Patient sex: F
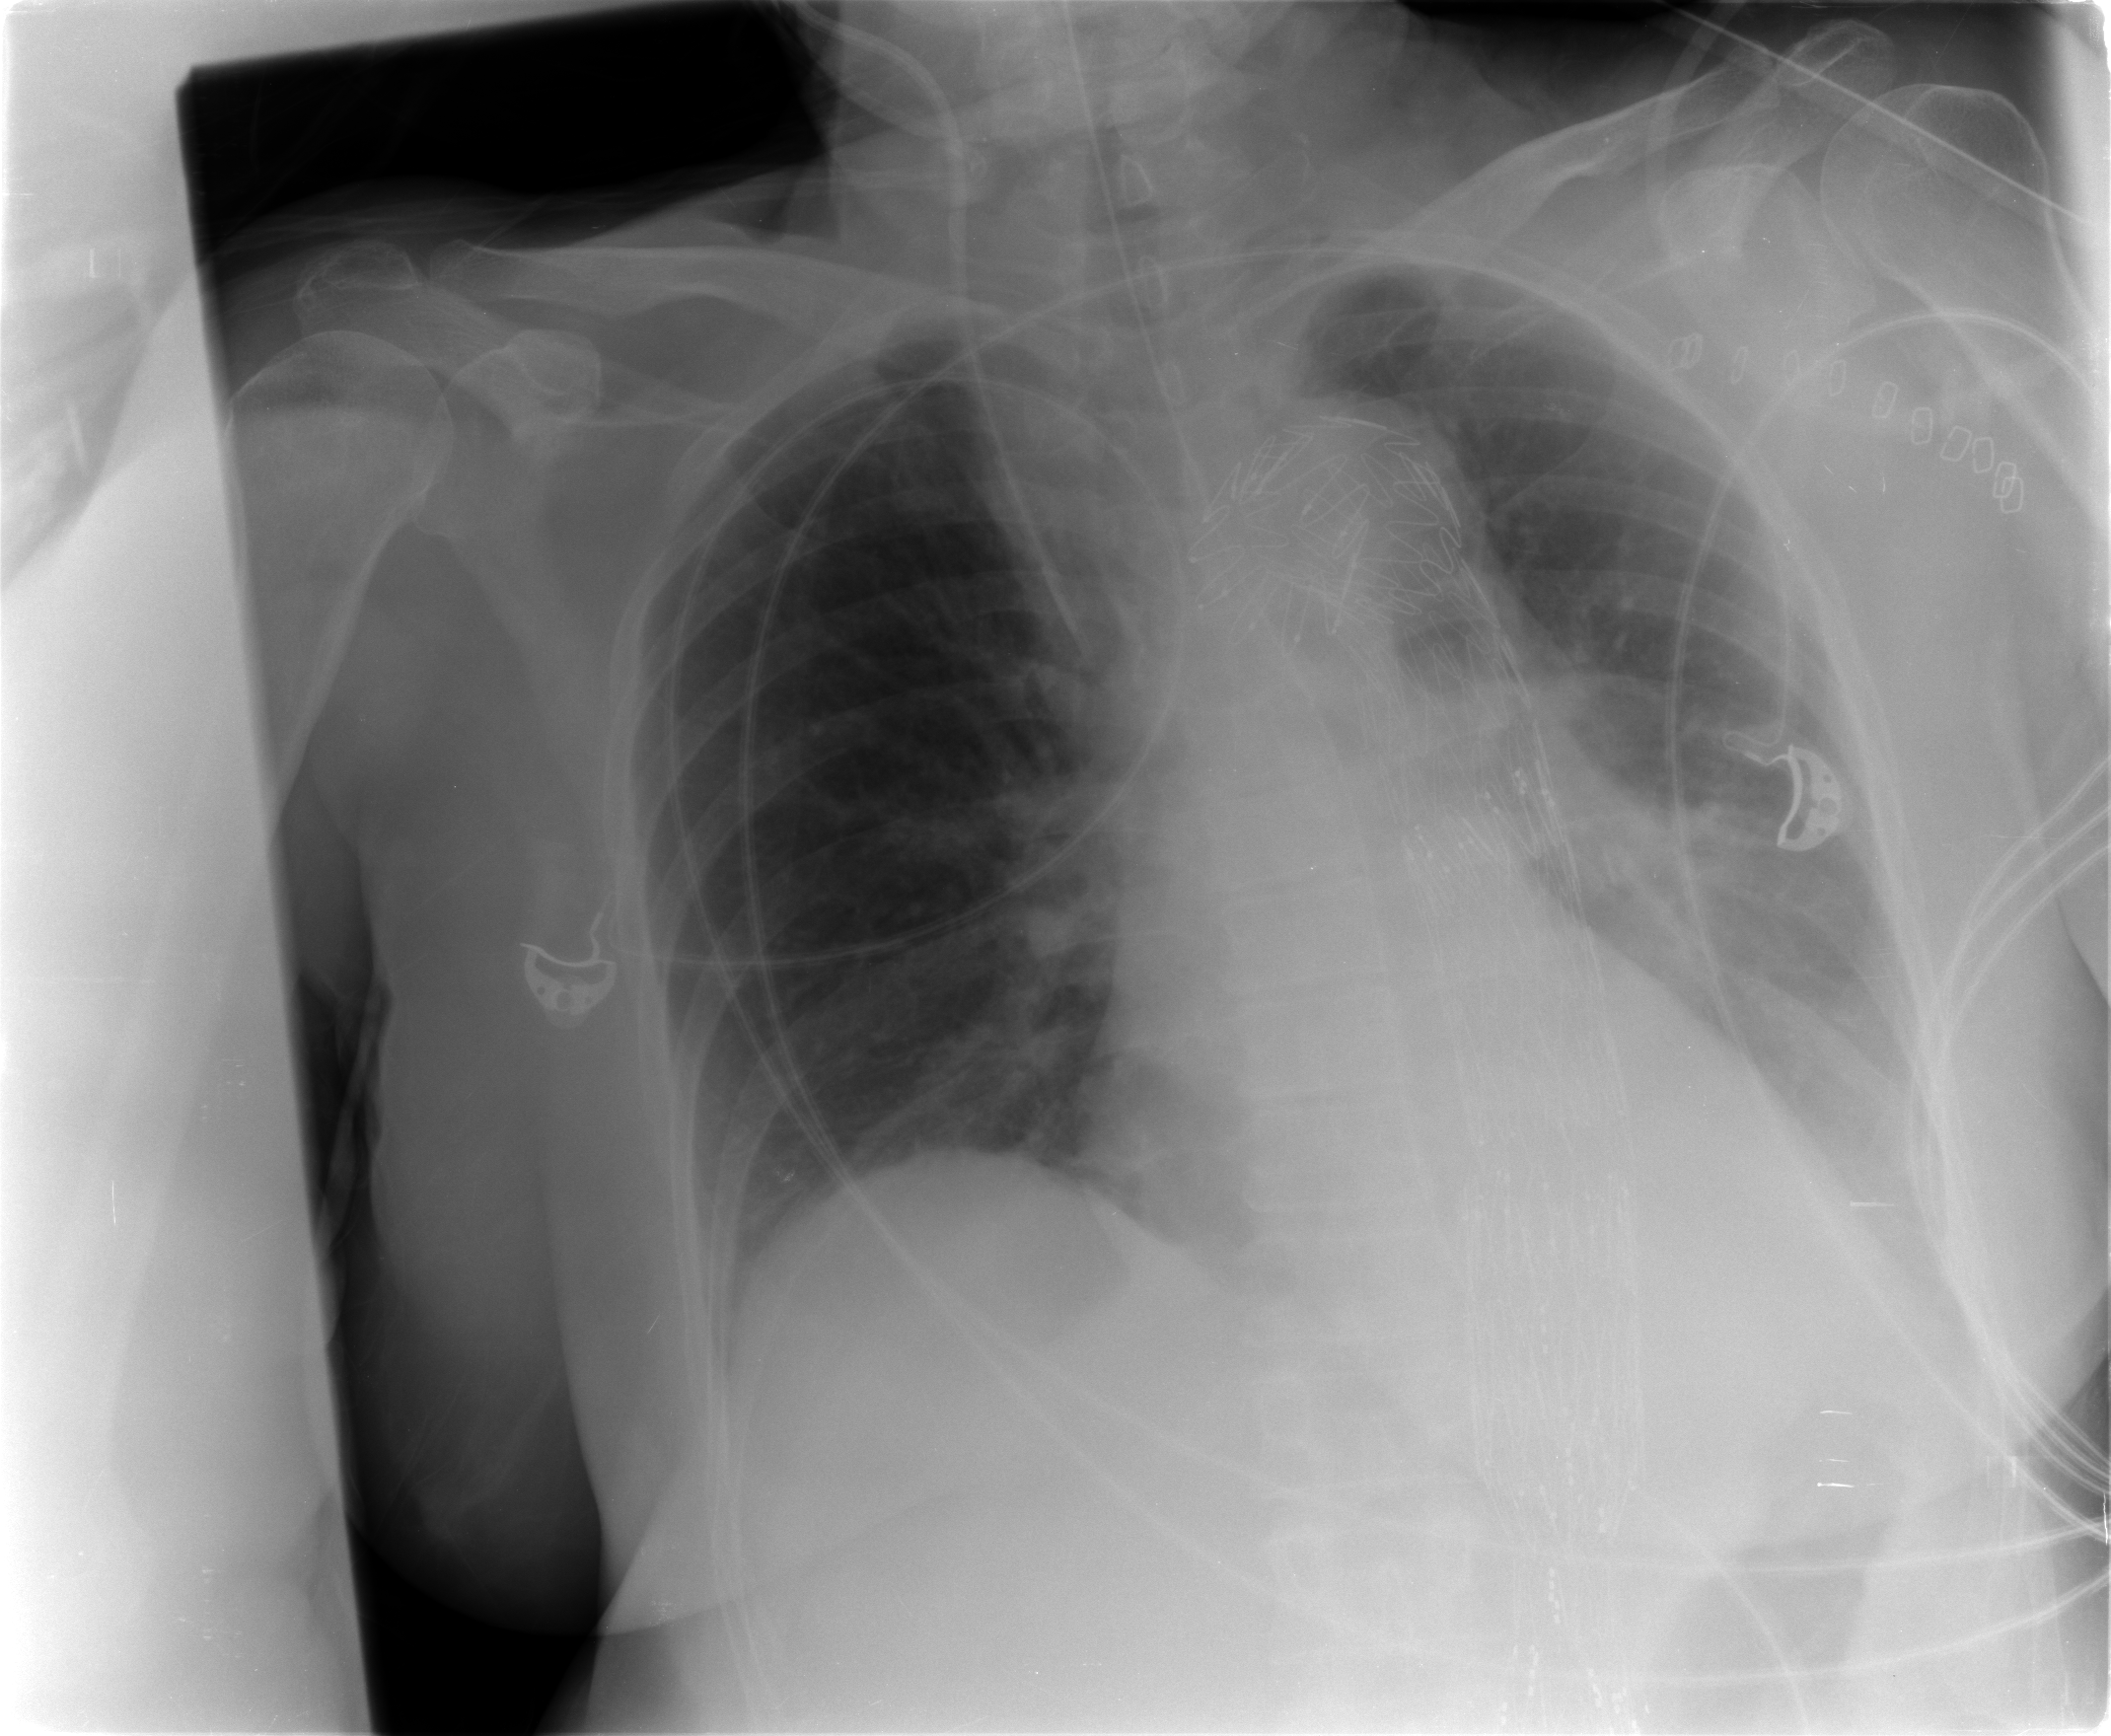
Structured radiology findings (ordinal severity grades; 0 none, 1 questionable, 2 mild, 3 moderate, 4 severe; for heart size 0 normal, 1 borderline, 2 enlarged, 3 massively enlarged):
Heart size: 0
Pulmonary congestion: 2
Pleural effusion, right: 0
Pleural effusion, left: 2
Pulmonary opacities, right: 0
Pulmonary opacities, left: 0
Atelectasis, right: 0
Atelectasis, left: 2